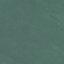
Label: SeaLake